Question: With 'Facebook' we have the <URL> that allow webmasters to specify how the story is displayed on Facebook.
Is there something similar for the 'Google +1' button, that allows webmasters to specify the thumbnail image, description and title? 'Google+' seems to be ignoring the 'og-meta tags'.

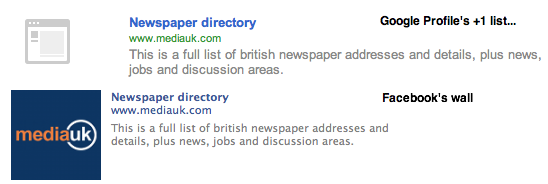
Answer: From help docs, we now have an .
Google uses <URL>. There's a lot written about schema.org and how it relates to Facebook OpenGraph in these two links:
See: <URL>
See: <URL>
> After +1'ing a page, the user is given the option to share the page to
Google+ via a displayed . This share bubble (along
with the resulting Google+ activity post) , that contains the page title, a brief description of the page, and a thumbnail image. These pieces of data are extracted from
the target URL's content in one of four ways, listed in order of
precedence:If the page is annotated with microdata, the +Snippet
will use the 'name', 'image', and 'description' properties found on
any schema.org type.
'''
<body itemscope itemtype="http://schema.org/Product">
<h1 itemprop="name">Shiny Trinket</h1>
<img itemprop="image" src="image-url"></img>
<p itemprop="description">Shiny trinkets are shiny.</p>
</body>
'''
> If the page contains Open Graph properties for the title, image, and
description, then they will be used for the +Snippet.
'''
<meta property="og:title" content="..."/>
<meta property="og:image" content="..."/>
<meta property="og:description" content="..."/>
'''
> If the page's element contains and
tags, the +Snippet will use their
content attributes for the title and description, respectively. For
the thumbnail image, the sharebox will attempt to find a suitable
image on the page.
'''
<meta name="title" content="..." />
<meta name="description" content="..." />
'''